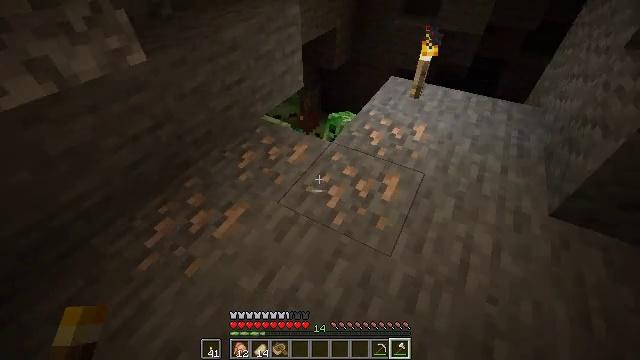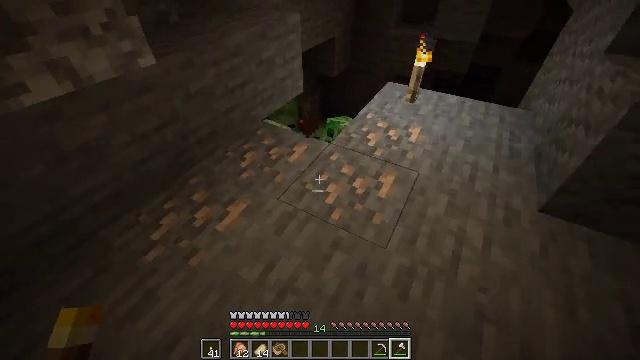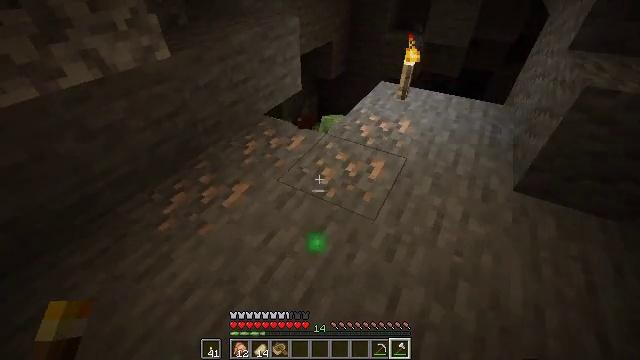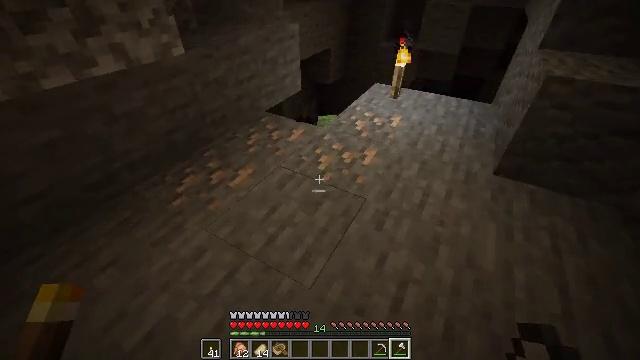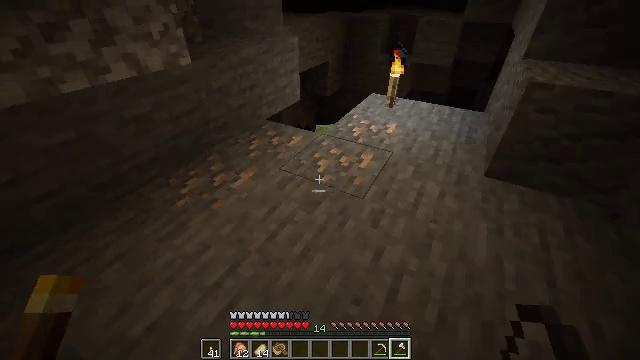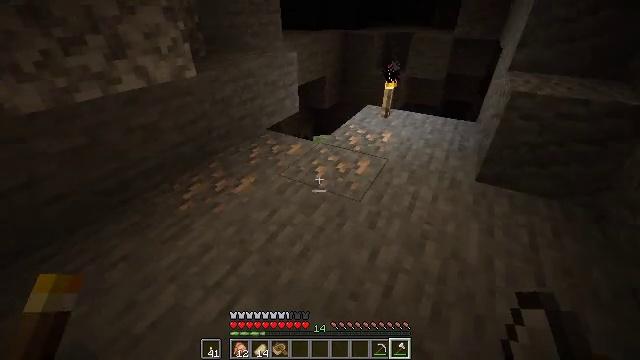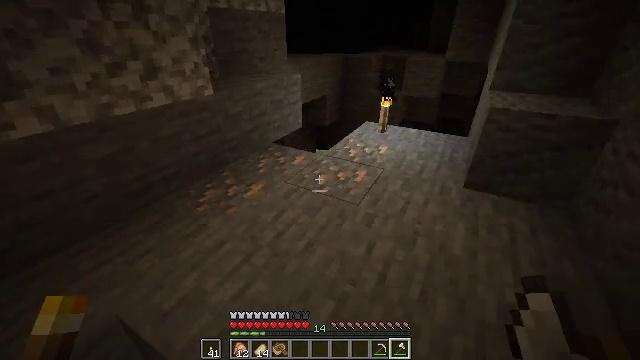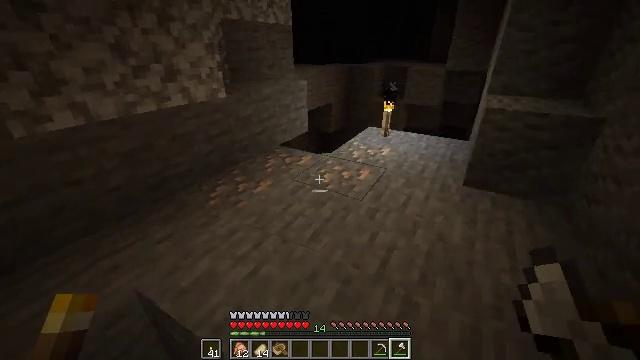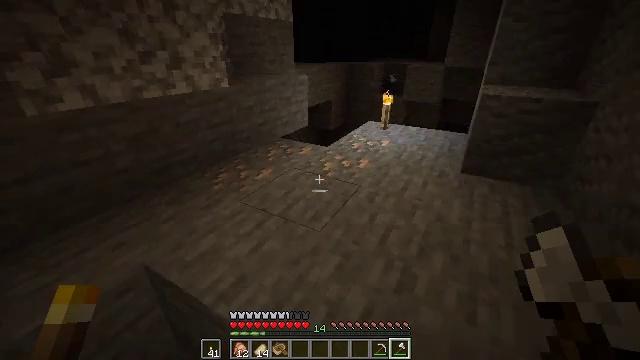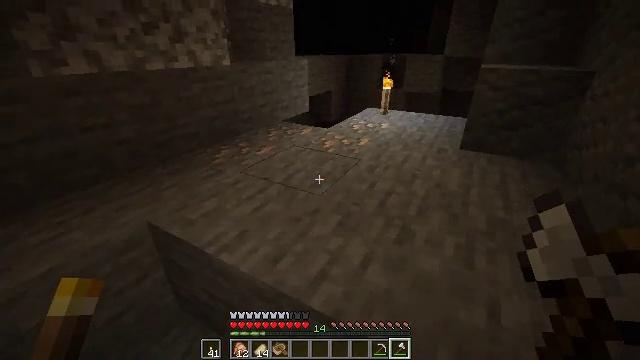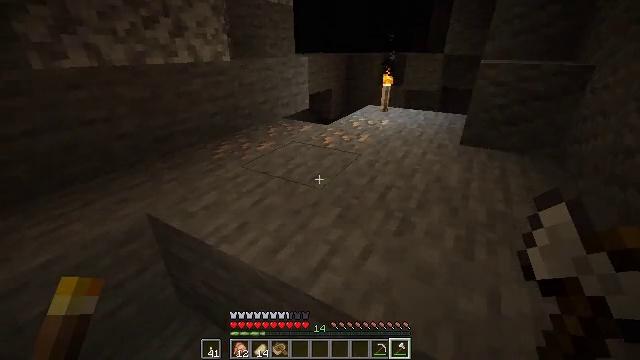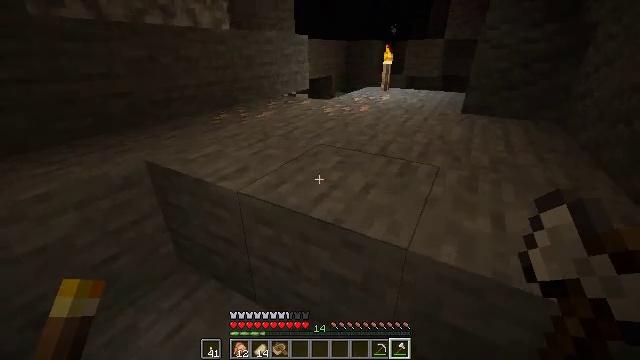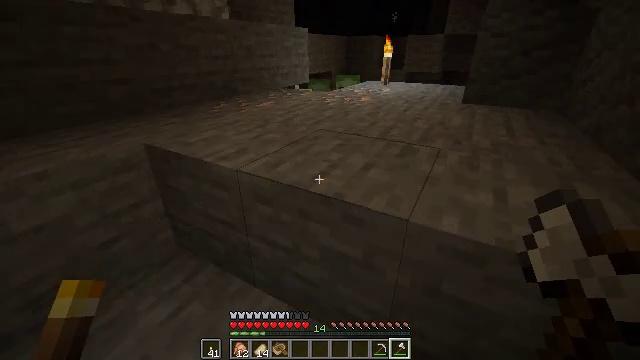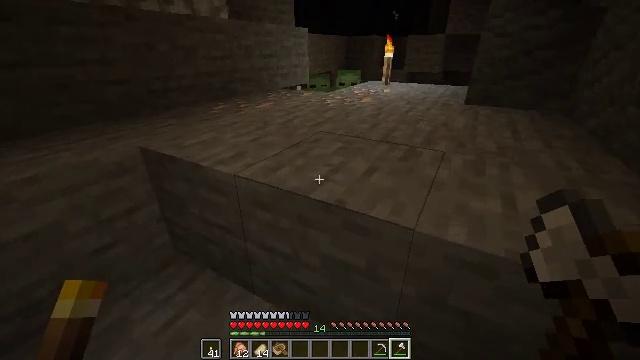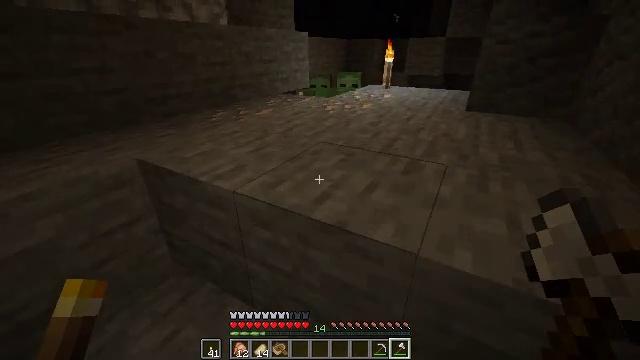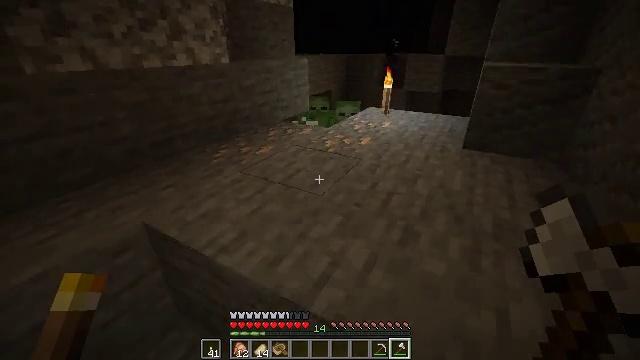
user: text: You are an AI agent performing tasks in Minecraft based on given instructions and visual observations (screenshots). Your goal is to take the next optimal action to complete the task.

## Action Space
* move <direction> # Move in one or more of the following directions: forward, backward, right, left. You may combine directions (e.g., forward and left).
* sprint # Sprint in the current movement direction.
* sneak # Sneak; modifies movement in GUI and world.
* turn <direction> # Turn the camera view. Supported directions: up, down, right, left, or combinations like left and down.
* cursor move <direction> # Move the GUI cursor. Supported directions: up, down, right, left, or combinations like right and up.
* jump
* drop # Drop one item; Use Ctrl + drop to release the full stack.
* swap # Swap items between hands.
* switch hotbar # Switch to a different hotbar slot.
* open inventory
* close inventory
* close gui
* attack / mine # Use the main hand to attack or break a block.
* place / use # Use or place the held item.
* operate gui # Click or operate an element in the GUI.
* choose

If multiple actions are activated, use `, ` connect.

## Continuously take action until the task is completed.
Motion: motion action
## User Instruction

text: Hunt the creeper.
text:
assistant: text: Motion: move back, turn up
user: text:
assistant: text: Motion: move back, turn up
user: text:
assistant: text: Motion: move back, turn up
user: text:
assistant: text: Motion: move back, turn up
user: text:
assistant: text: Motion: move back, turn up
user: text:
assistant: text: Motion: move back, turn up
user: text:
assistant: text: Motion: move back, turn up
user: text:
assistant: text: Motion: move back
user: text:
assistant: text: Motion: move back
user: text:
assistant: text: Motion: no_op
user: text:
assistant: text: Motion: move forward
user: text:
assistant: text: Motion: move forward
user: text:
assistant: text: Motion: move forward
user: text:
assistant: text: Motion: move forward, jump
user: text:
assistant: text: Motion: move forward, jump
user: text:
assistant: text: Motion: move forward, jump
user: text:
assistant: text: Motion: move forward, jump
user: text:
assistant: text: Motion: move forward, jump
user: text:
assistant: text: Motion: move forward
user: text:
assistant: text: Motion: move forward
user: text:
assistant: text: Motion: move forward
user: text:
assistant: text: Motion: move forward
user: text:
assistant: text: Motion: move forward
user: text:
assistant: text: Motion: move forward, turn down
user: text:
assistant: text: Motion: move forward, turn down
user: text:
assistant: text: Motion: move forward, turn down
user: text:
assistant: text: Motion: move forward, turn down
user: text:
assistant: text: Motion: move forward, turn down
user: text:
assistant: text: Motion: move forward, turn down
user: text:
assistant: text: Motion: move forward